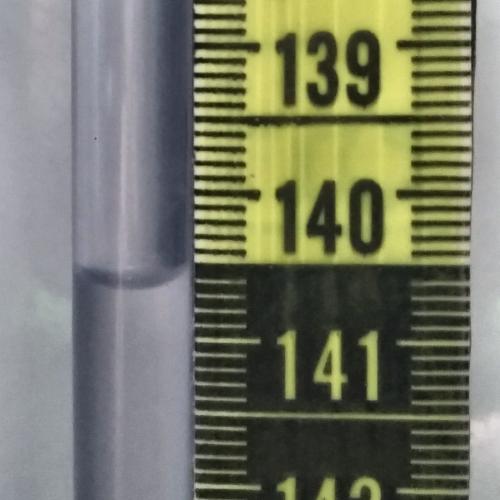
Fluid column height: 140.6 cm